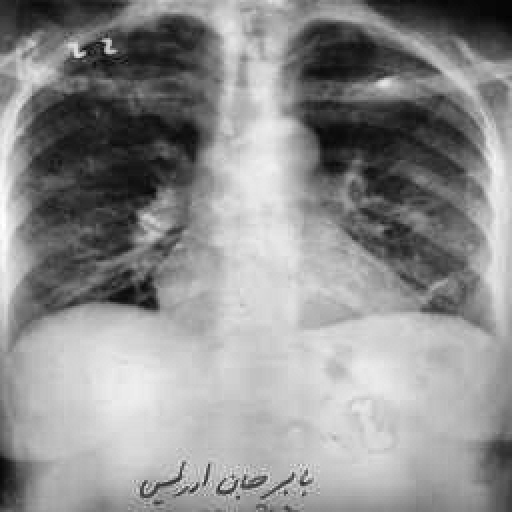
Finding: TUBERCULOSIS